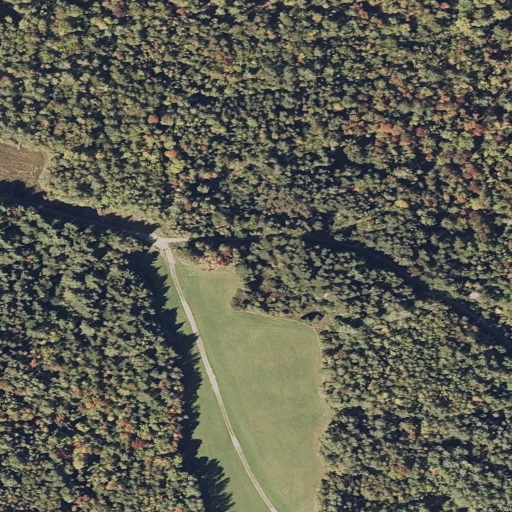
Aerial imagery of ridge(s) in Maine named Croton Ridge containing mixed forest, deciduous forest, pasture, open development, evergreen forest, and low intensity development